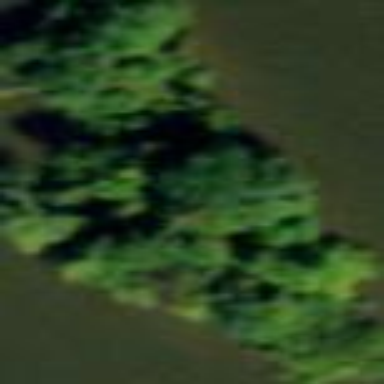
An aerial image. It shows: Islet surrounded by woodland.